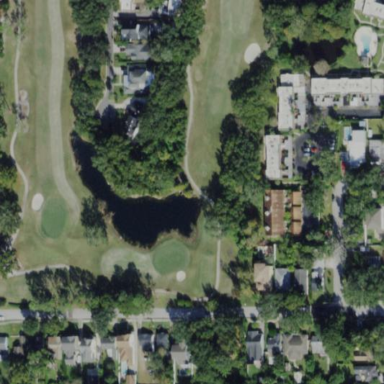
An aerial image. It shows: Water hazard on golf course. The hazard is natural water feature.